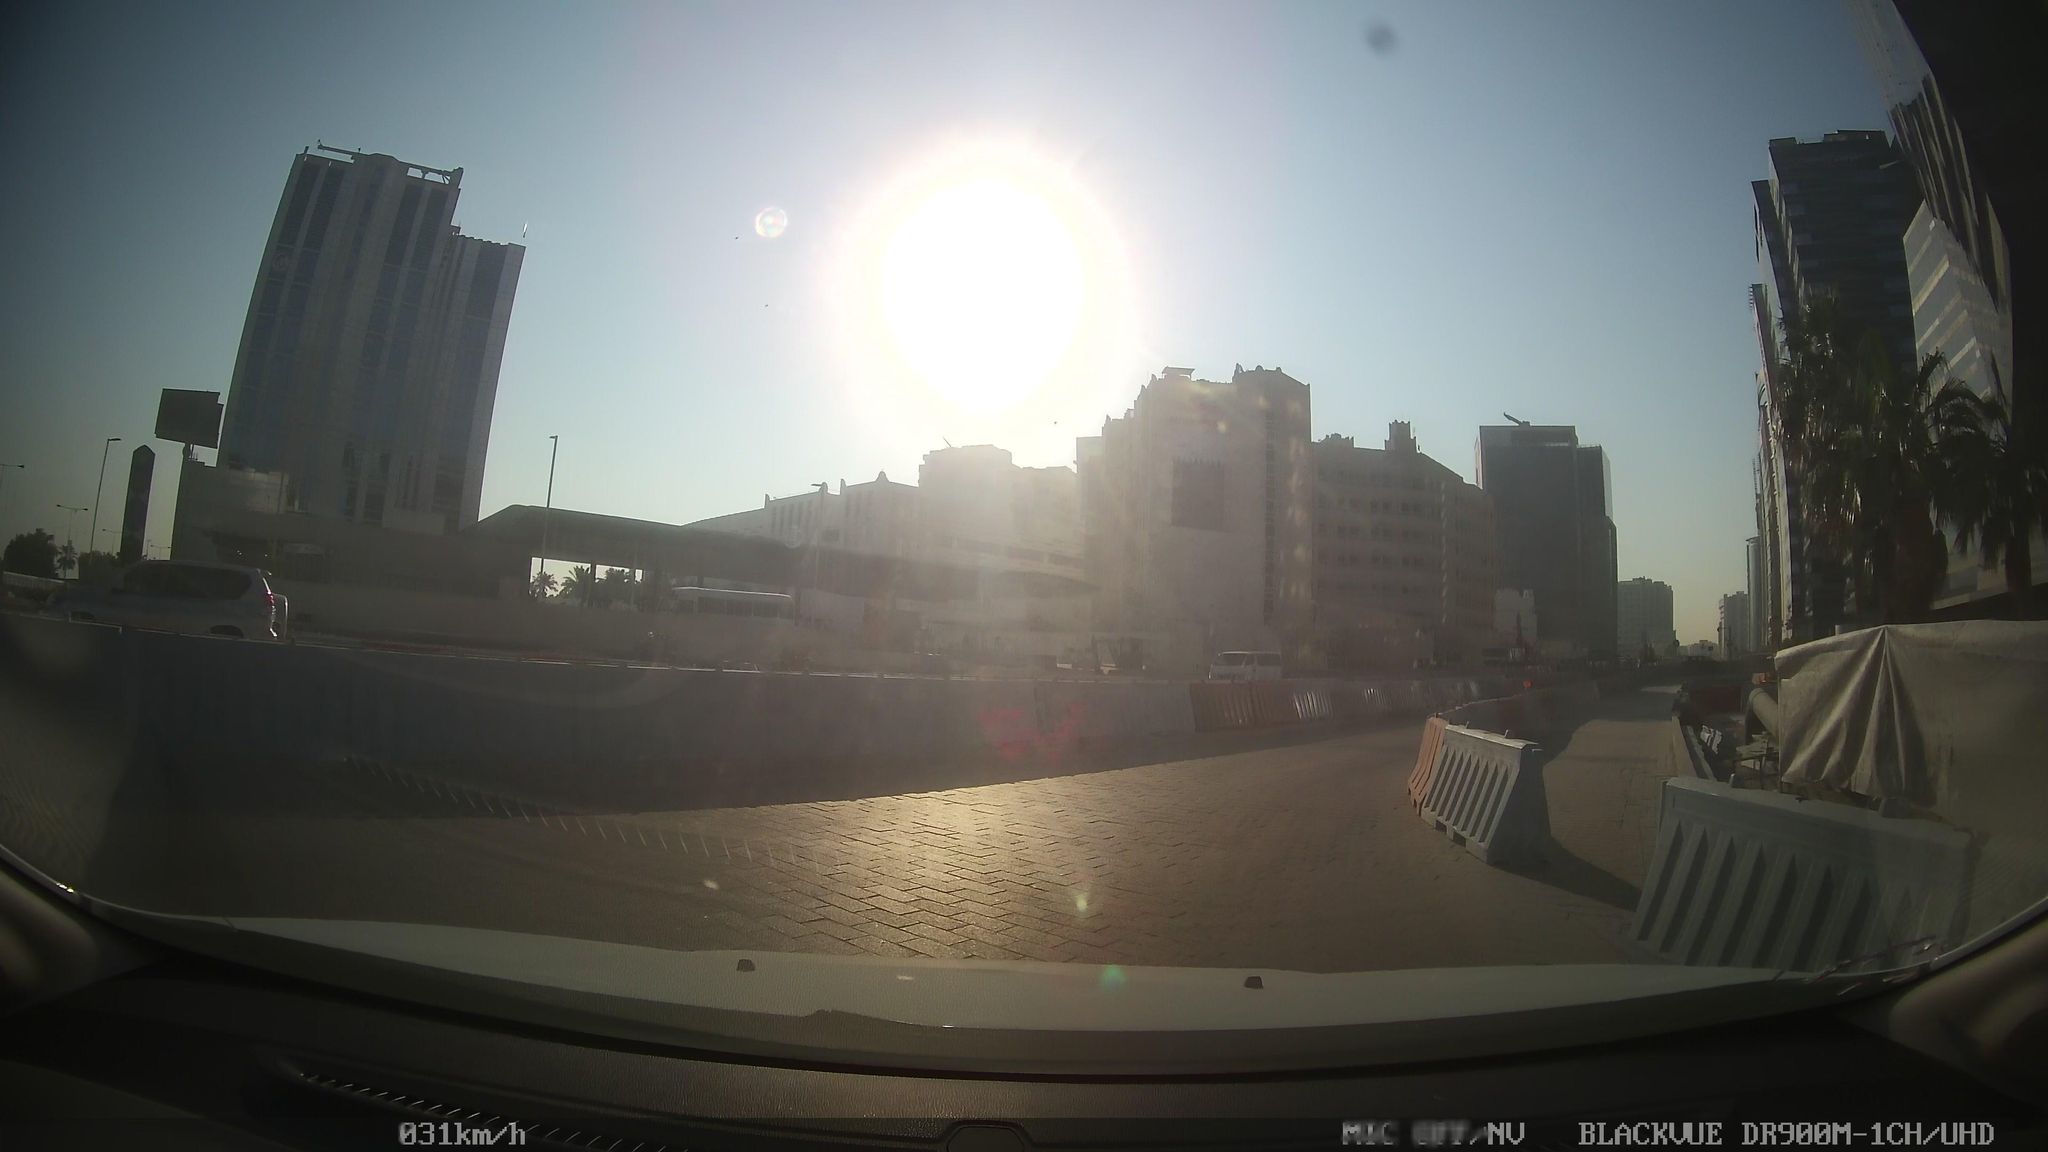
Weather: clear
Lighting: dusk/dawn
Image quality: good
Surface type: driving surface
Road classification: primary
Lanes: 2
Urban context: very low density rural
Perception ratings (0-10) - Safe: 0.77, Lively: 2.51, Beautiful: 1.73, Boring: 3.3, Depressing: 5.53, Wealthy: 3.44